Field crop: maize
Growth stage: 2
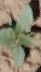
Species: datura